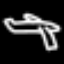
Label: airplane